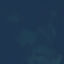
Land use / land cover class: SeaLake